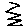
Label: zigzag